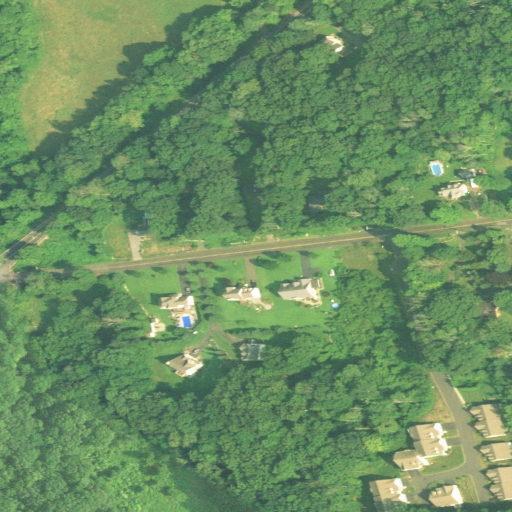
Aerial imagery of mountain in Connecticut named Barton Hill containing deciduous forest, open development, low intensity development, mixed forest, woody wetlands, grassland, medium intensity development, and pasture